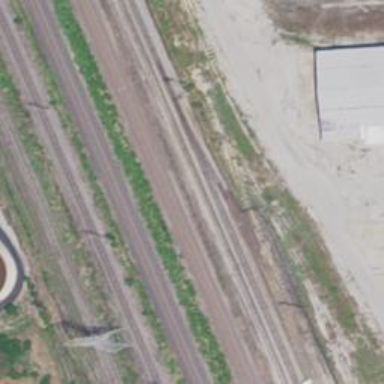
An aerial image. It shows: Railway yard in service.